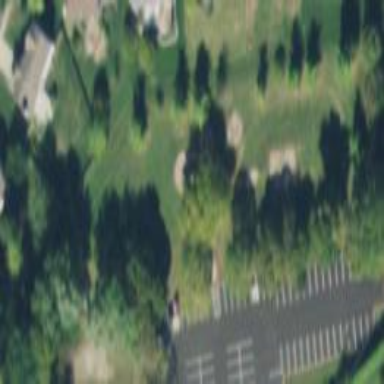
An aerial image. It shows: Lovely park for leisure and relaxation.